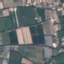
Land use / land cover class: PermanentCrop